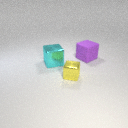
small yellow metal cube in front of large purple rubber cube